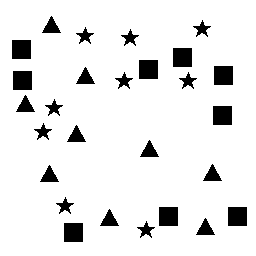
Squares: 9
Triangles: 9
Stars: 9
Total shapes: 27